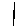
Label: line